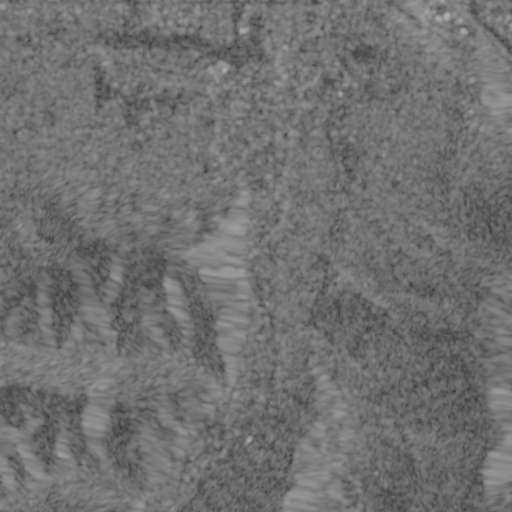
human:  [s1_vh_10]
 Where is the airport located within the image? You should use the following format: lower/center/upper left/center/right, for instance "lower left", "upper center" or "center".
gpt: The airport is located in the upper left of the image.
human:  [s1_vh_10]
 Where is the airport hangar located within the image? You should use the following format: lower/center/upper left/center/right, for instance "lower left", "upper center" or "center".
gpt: The airport hangar is located in the upper left of the image.
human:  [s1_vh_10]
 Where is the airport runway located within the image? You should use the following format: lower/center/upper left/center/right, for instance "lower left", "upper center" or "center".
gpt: The airport runway is located in the upper left of the image.
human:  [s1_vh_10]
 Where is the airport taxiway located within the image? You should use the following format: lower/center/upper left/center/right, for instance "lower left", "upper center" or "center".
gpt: The airport taxiway is located in the upper left of the image.
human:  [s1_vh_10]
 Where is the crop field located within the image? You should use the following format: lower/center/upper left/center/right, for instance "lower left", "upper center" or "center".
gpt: The crop field is located in the upper center of the image.
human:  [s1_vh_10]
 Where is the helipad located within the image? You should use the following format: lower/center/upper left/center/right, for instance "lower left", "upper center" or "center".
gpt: The helipad is located in the upper left of the image.
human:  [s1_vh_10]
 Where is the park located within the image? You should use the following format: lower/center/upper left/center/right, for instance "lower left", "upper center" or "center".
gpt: The park is located in the upper left of the image.
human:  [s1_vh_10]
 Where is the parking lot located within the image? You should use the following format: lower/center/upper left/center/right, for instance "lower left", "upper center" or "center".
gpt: The parking lot is located in the upper center of the image.
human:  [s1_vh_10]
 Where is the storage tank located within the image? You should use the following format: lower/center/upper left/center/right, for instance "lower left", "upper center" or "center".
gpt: The storage tank is located in the upper right of the image.
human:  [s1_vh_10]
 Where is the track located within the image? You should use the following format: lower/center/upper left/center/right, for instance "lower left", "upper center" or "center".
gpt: The track is located in the upper center of the image.
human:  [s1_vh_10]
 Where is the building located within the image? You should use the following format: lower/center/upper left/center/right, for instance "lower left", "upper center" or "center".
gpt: The building is located in the upper of the image.
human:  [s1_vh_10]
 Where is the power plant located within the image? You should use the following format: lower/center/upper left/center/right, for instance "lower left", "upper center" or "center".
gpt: There is no power plant in the image.

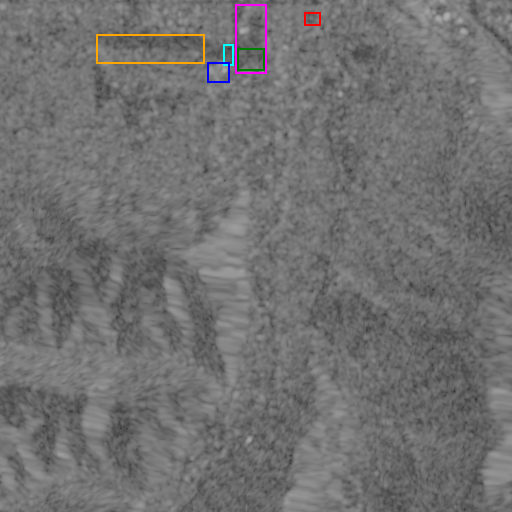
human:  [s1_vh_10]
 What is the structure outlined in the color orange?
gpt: The structure outlined in orange is an airport.
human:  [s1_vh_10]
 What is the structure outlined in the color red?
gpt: The structure outlined in red is a crop field.
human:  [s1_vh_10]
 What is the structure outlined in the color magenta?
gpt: The structure outlined in magenta is a park.
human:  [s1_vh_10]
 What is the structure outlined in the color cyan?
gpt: The structure outlined in cyan is a parking lot.
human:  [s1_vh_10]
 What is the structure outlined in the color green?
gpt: The structure outlined in green is a track.
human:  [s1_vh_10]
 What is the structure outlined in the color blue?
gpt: The structure outlined in blue is a building.
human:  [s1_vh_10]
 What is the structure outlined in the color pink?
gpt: There is no pink outline.